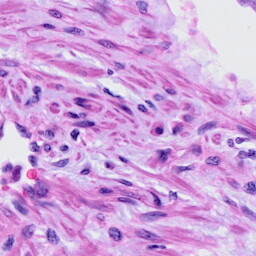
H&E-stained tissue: Cervix